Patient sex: F
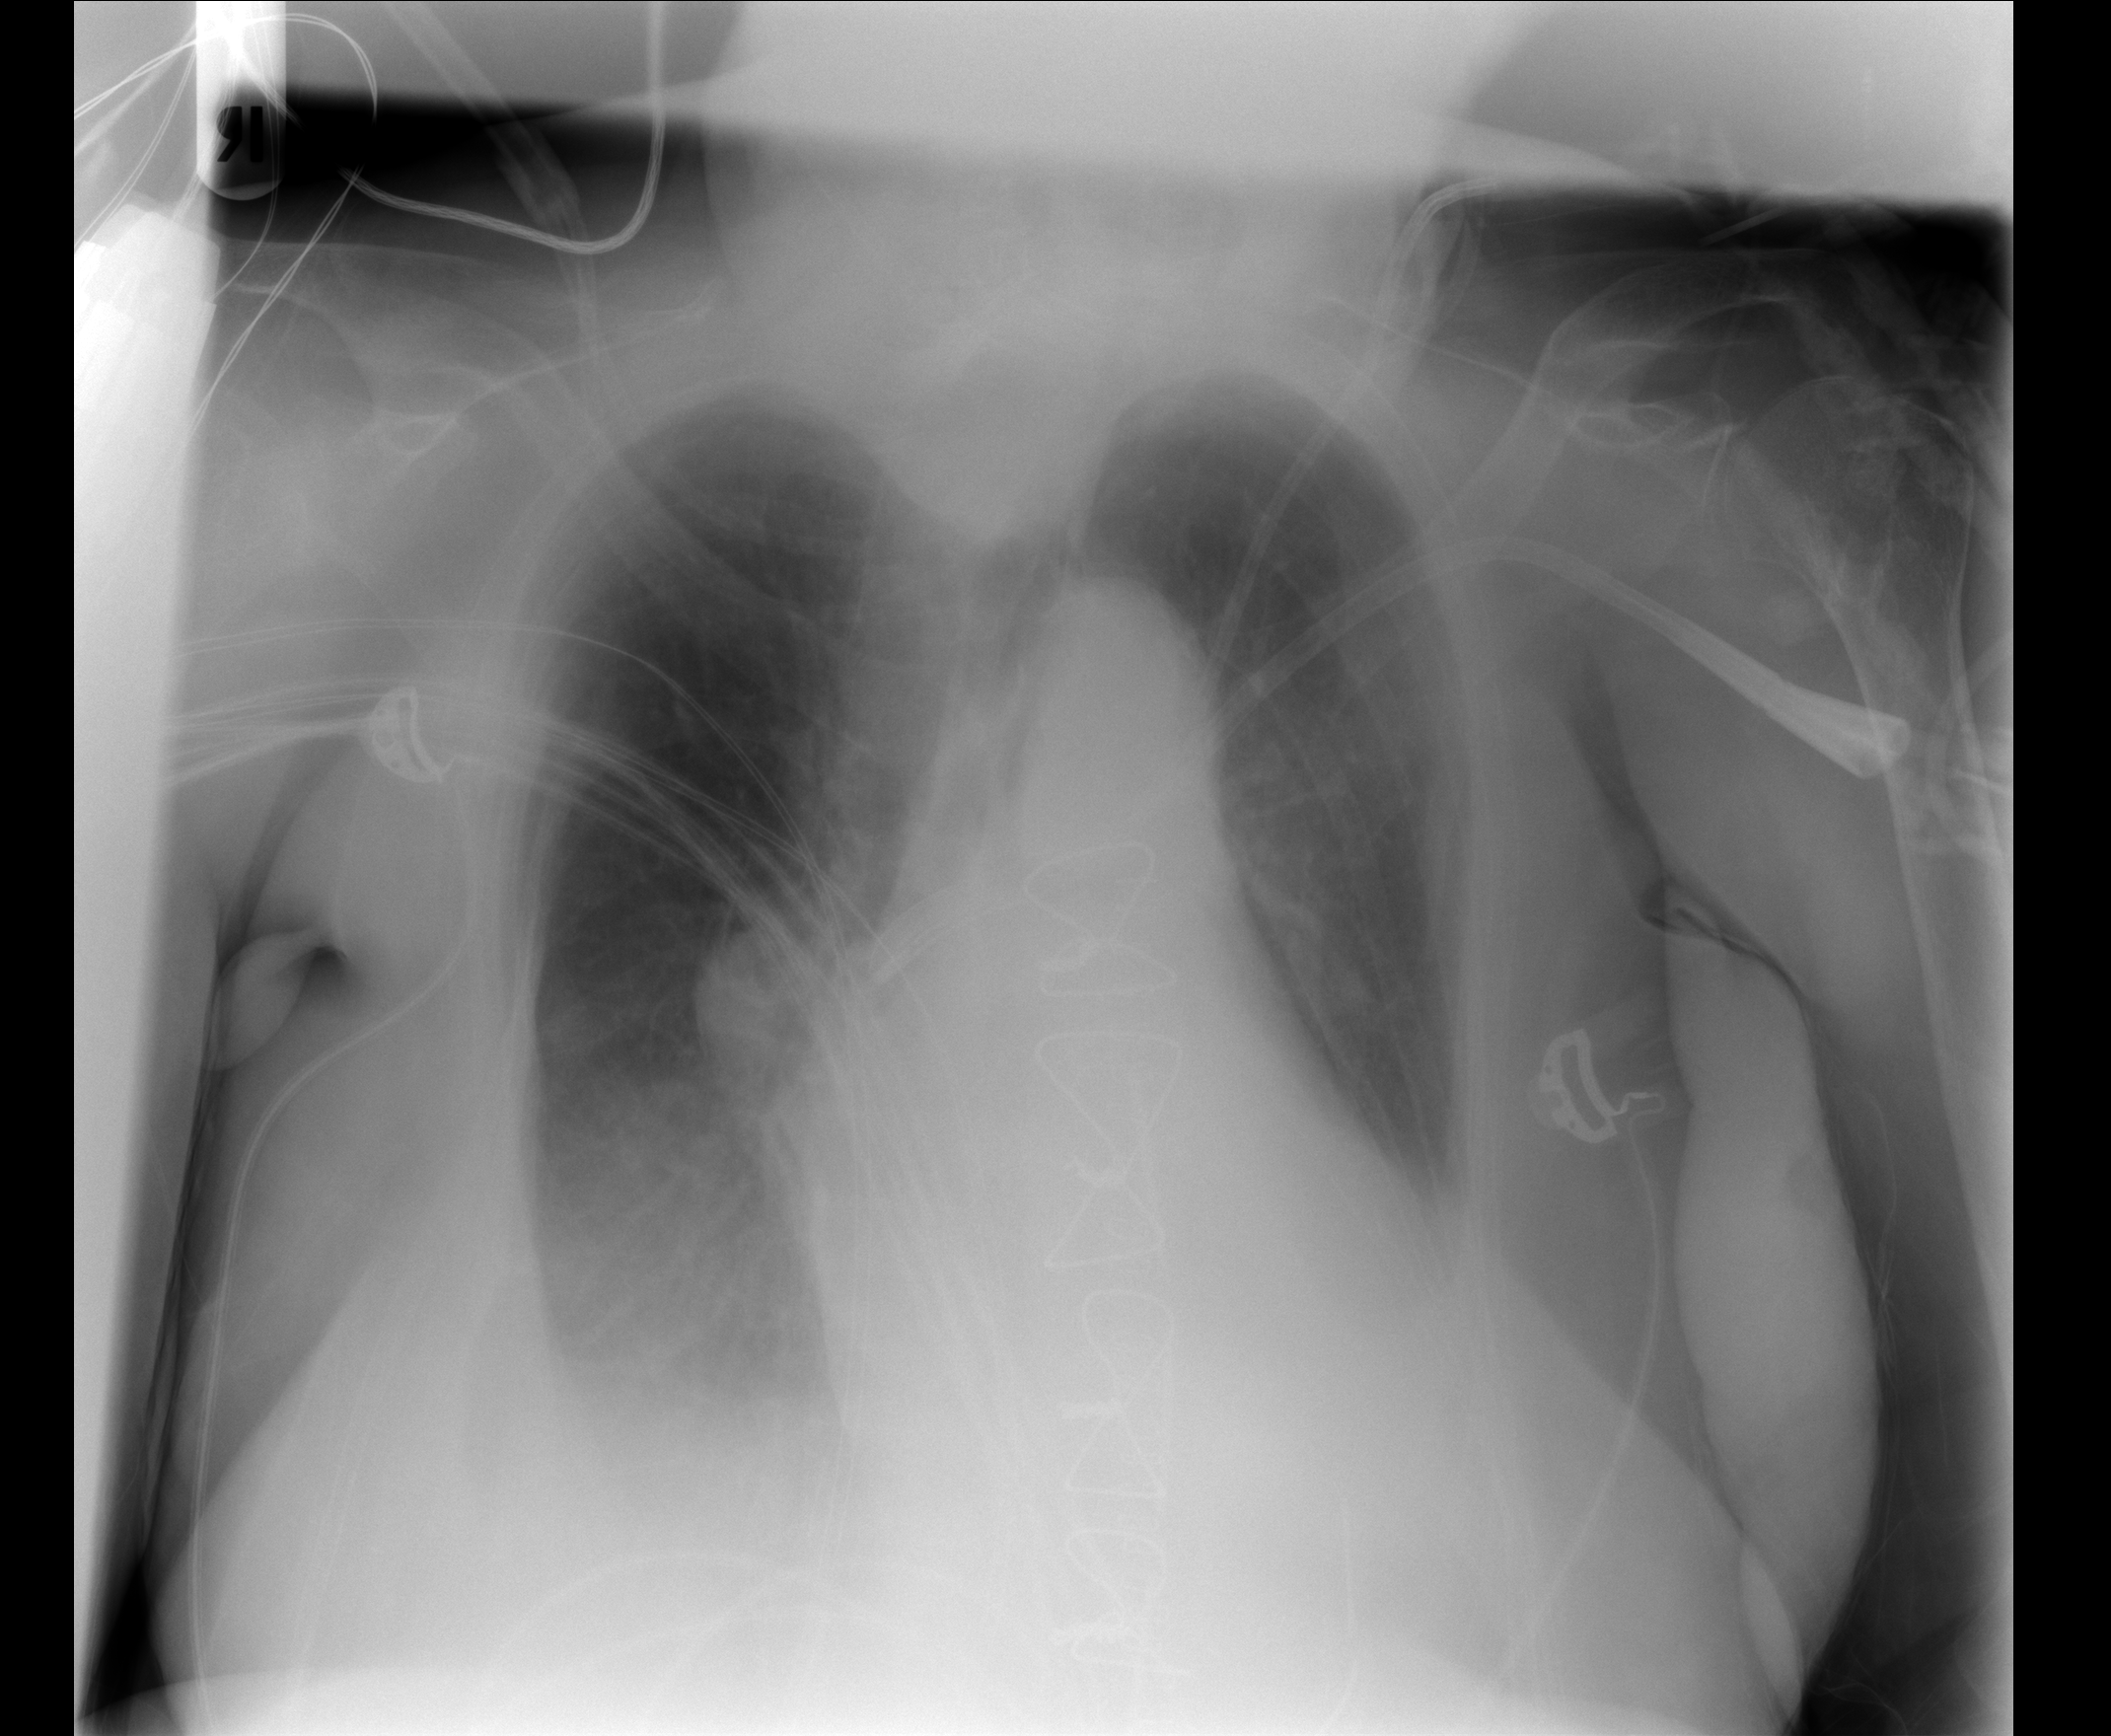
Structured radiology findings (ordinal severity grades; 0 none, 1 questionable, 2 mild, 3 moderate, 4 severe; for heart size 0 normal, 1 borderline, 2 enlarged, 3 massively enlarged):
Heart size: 1
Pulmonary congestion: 2
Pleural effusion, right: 3
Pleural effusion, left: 2
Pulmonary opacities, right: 0
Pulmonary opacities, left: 0
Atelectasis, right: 2
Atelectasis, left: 2